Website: bh-photo
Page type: customer-info-address
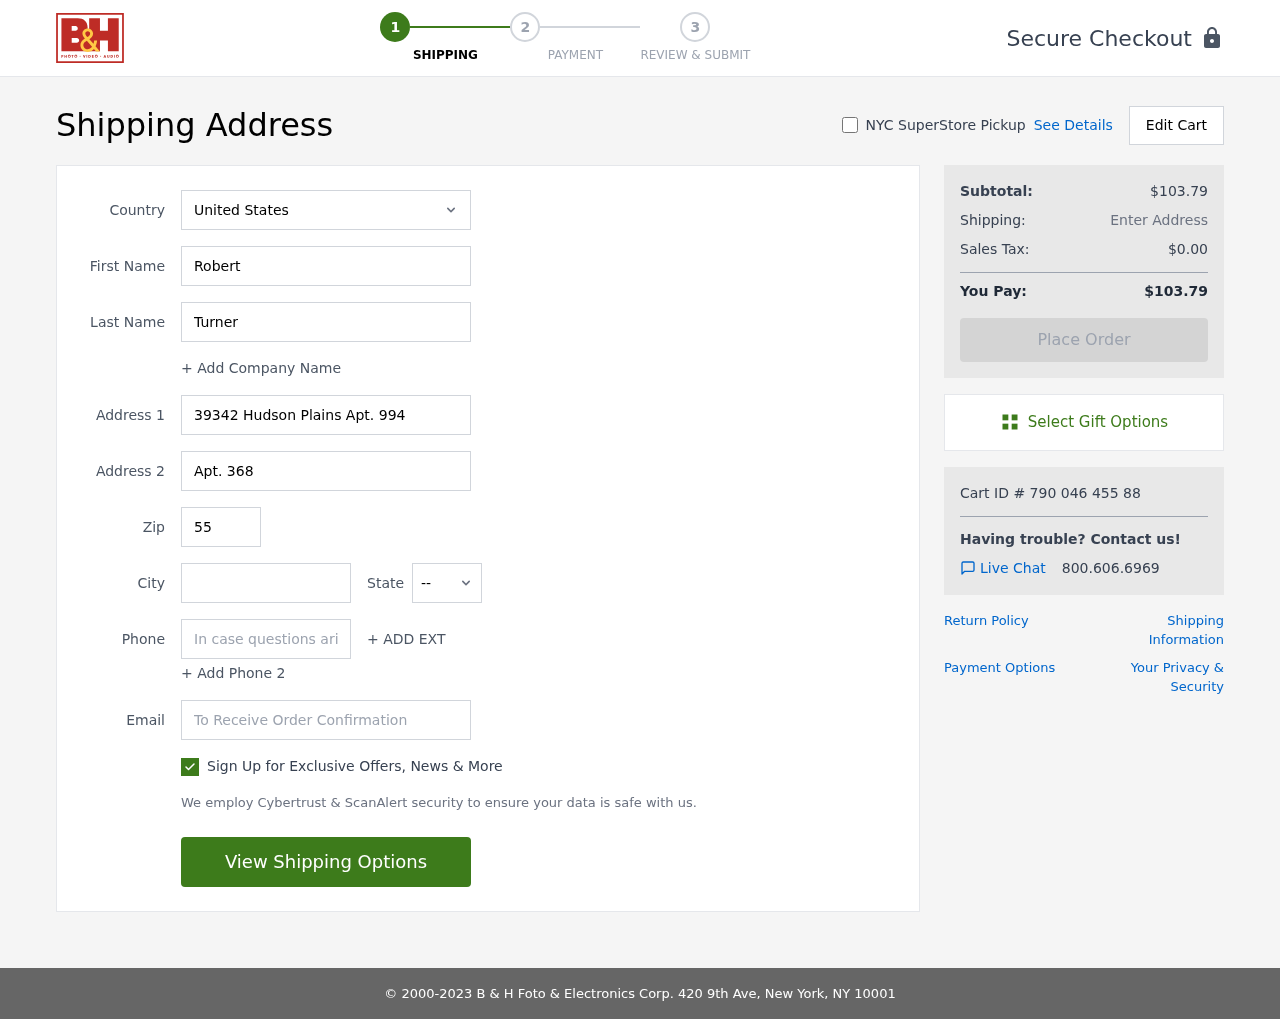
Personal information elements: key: PII_CITY
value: Holmesbury
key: PII_COUNTRY
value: United States
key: PII_EMAIL
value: robertturner@yahoo.com
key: PII_FIRSTNAME
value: Robert
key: PII_LASTNAME
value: Turner
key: PII_PHONE
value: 9997669092
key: PII_POSTCODE
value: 55868
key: PII_STATE_ABBR
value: VI
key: PII_STREET
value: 39342 Hudson Plains Apt. 994
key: PII_STREET2
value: Apt. 368
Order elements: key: ORDER_SUBTOTAL
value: $103.79
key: ORDER_TAX
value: $0.00
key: ORDER_TOTAL
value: $103.79
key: ORDER_ID
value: Cart ID # 790 046 455 88